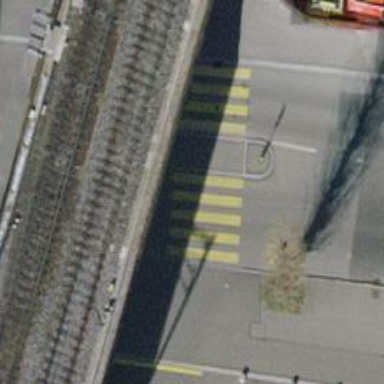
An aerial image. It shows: Uncontrolled zebra crossing with pedestrian island.